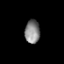
Tissue: prostate
Cell type: T cells
Senescence score: 0.3585
Nuclear area (px): 343
Mean DAPI intensity: 133.767